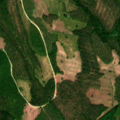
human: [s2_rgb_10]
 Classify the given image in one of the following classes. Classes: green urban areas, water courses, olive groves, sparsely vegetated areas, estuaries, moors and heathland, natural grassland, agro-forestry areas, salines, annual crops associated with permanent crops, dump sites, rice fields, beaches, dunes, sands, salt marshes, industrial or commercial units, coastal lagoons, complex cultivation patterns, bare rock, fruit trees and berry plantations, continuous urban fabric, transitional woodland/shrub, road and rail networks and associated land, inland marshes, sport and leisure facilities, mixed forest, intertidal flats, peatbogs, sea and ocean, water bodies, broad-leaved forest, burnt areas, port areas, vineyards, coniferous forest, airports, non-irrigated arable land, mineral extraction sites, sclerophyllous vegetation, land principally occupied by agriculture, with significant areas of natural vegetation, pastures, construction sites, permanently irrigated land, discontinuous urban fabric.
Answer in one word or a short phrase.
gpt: broad-leaved forest, coniferous forest, transitional woodland/shrub